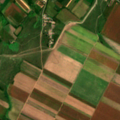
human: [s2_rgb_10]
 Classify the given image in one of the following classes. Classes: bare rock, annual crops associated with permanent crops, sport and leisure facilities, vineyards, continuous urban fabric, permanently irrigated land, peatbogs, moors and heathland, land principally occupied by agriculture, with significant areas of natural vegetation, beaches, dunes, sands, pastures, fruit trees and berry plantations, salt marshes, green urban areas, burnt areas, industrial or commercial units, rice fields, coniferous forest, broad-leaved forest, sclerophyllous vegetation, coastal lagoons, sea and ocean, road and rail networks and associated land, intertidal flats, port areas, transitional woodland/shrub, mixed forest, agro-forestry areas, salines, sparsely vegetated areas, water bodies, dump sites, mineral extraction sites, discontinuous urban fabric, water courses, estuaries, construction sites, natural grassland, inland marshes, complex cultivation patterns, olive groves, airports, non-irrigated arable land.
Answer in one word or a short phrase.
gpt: non-irrigated arable land, pastures, complex cultivation patterns